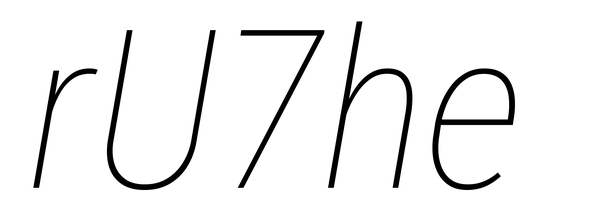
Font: Roboto-Italic_Condensed_Thin_Italic